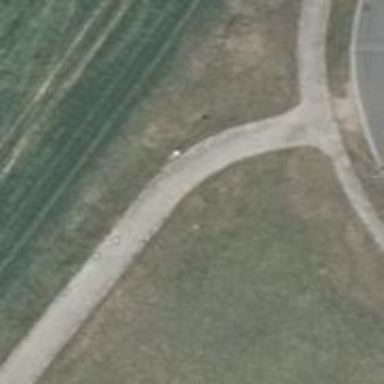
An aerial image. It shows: Path.